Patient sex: M
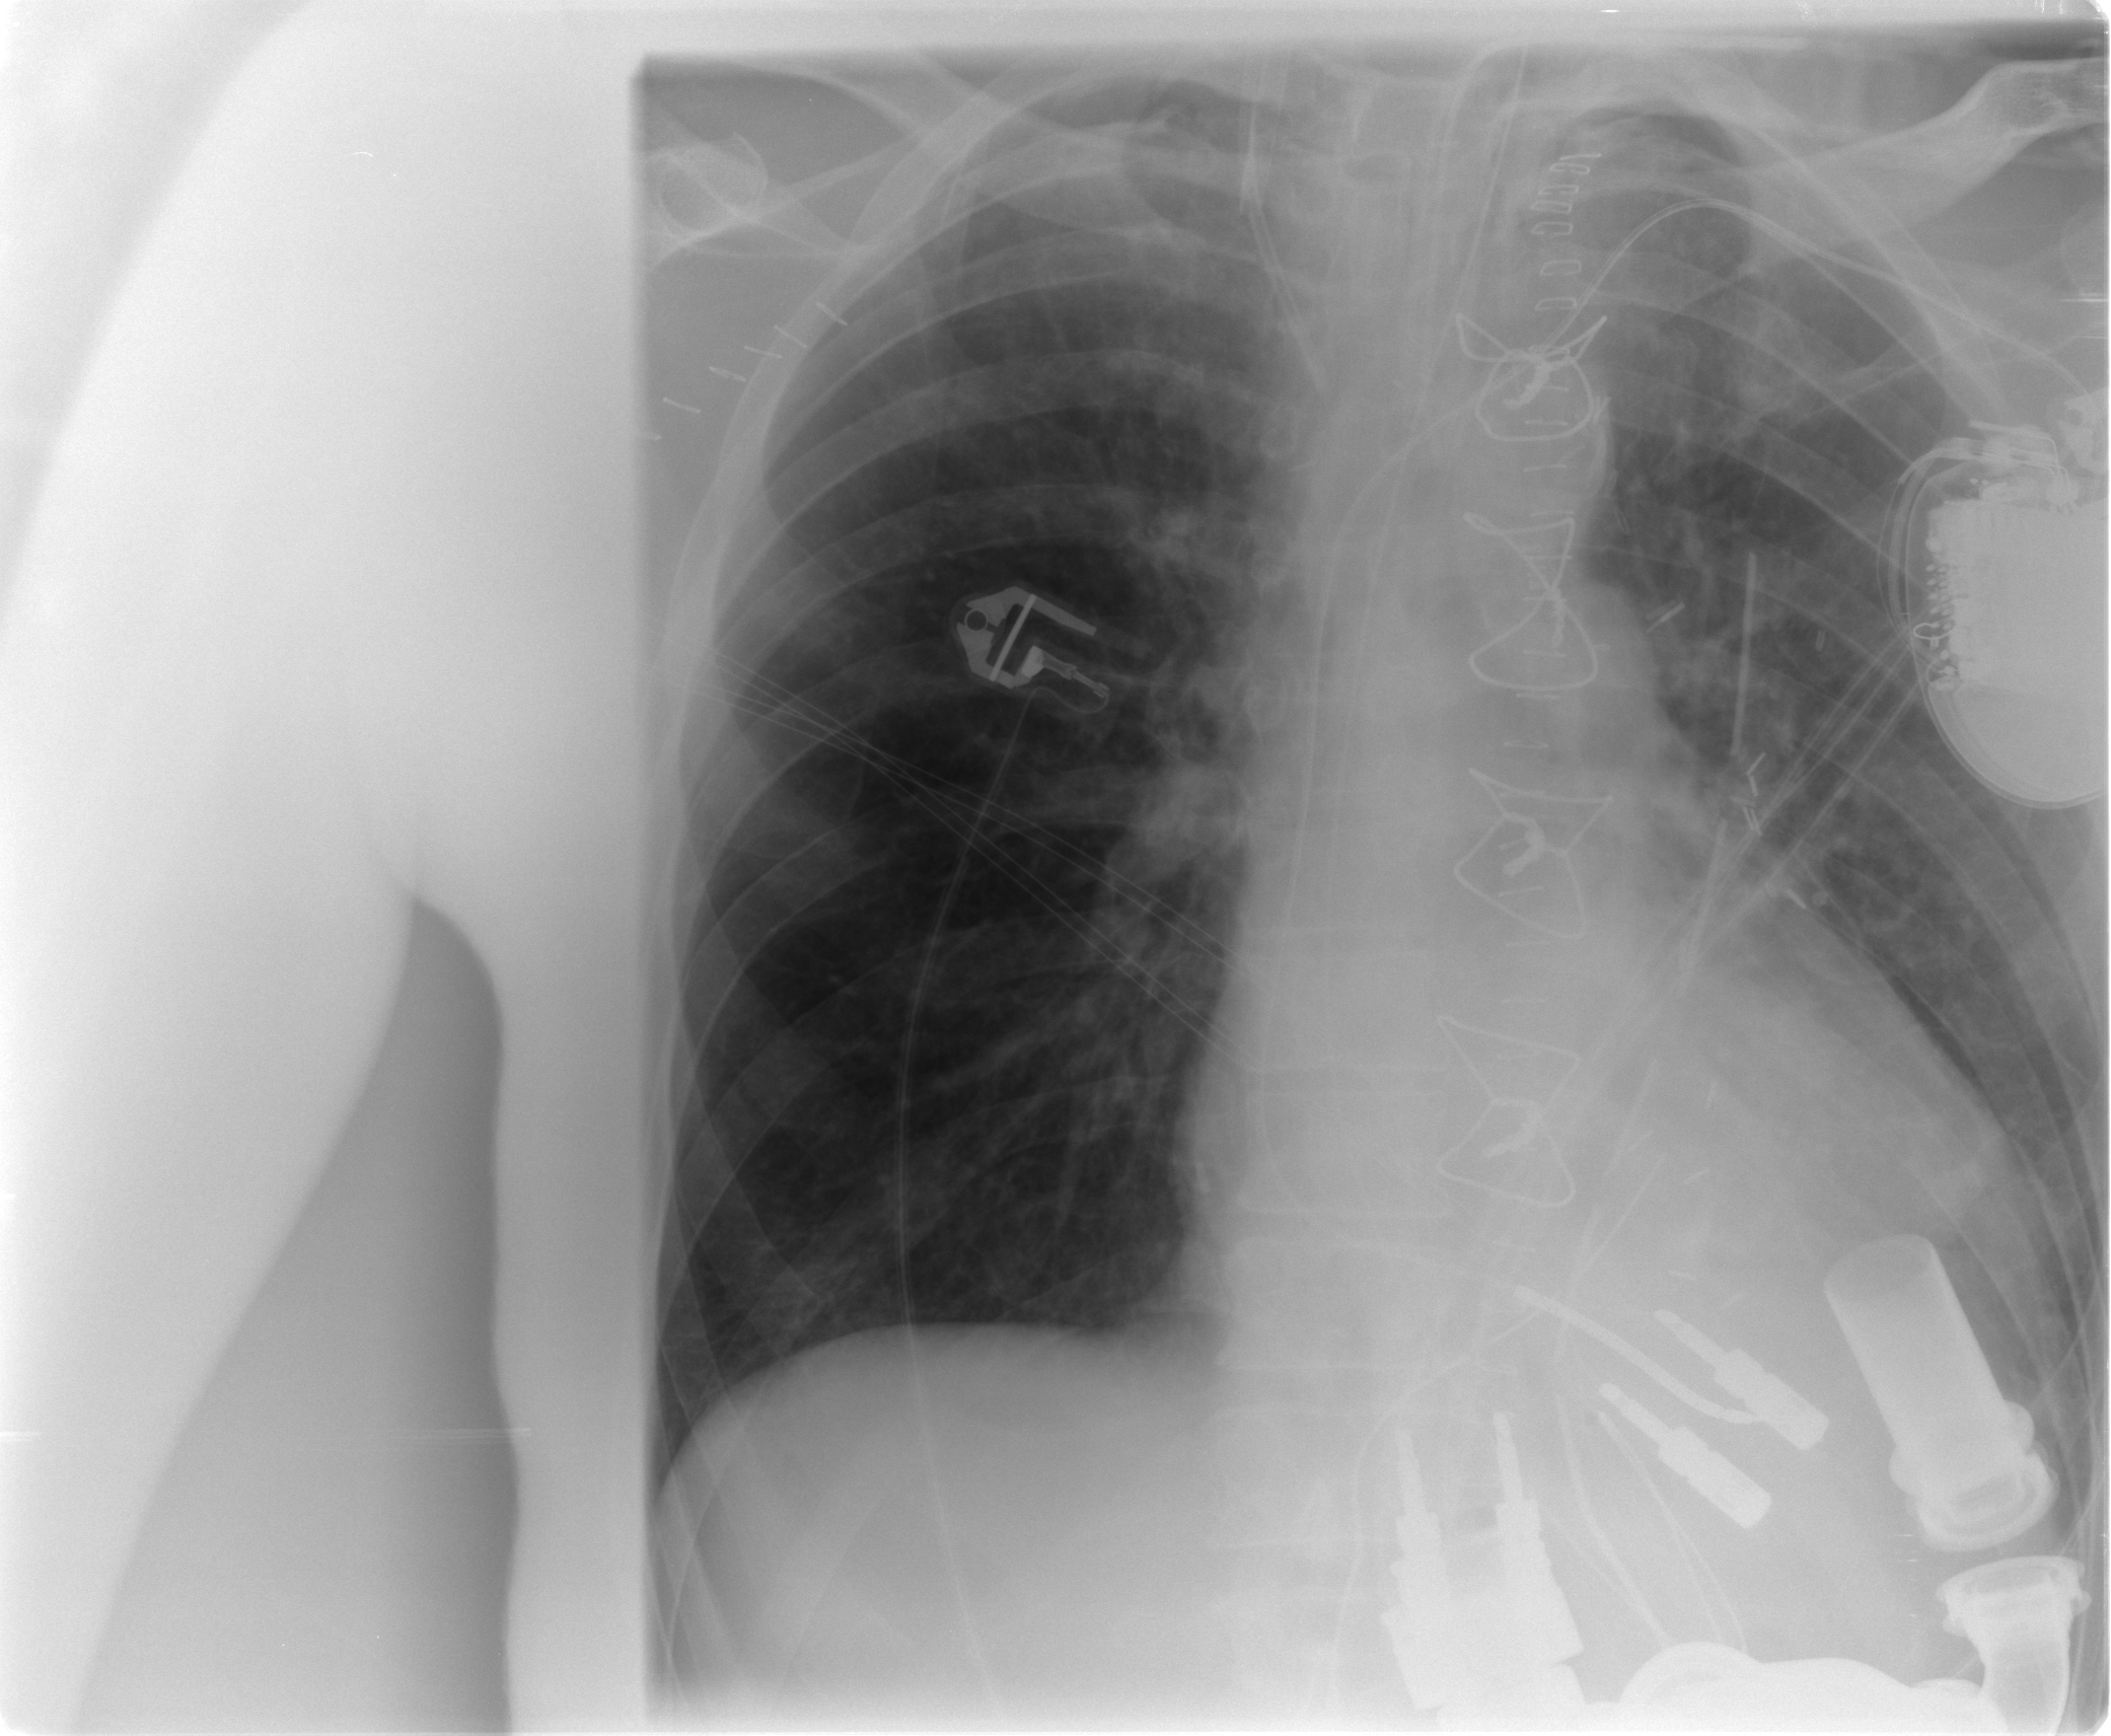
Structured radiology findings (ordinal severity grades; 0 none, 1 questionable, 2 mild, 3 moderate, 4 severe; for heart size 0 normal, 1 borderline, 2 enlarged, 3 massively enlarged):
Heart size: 2
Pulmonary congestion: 2
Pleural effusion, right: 0
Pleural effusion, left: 0
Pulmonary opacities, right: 0
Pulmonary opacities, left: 0
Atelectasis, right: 0
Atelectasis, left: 2